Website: home-depot
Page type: customer-info-address
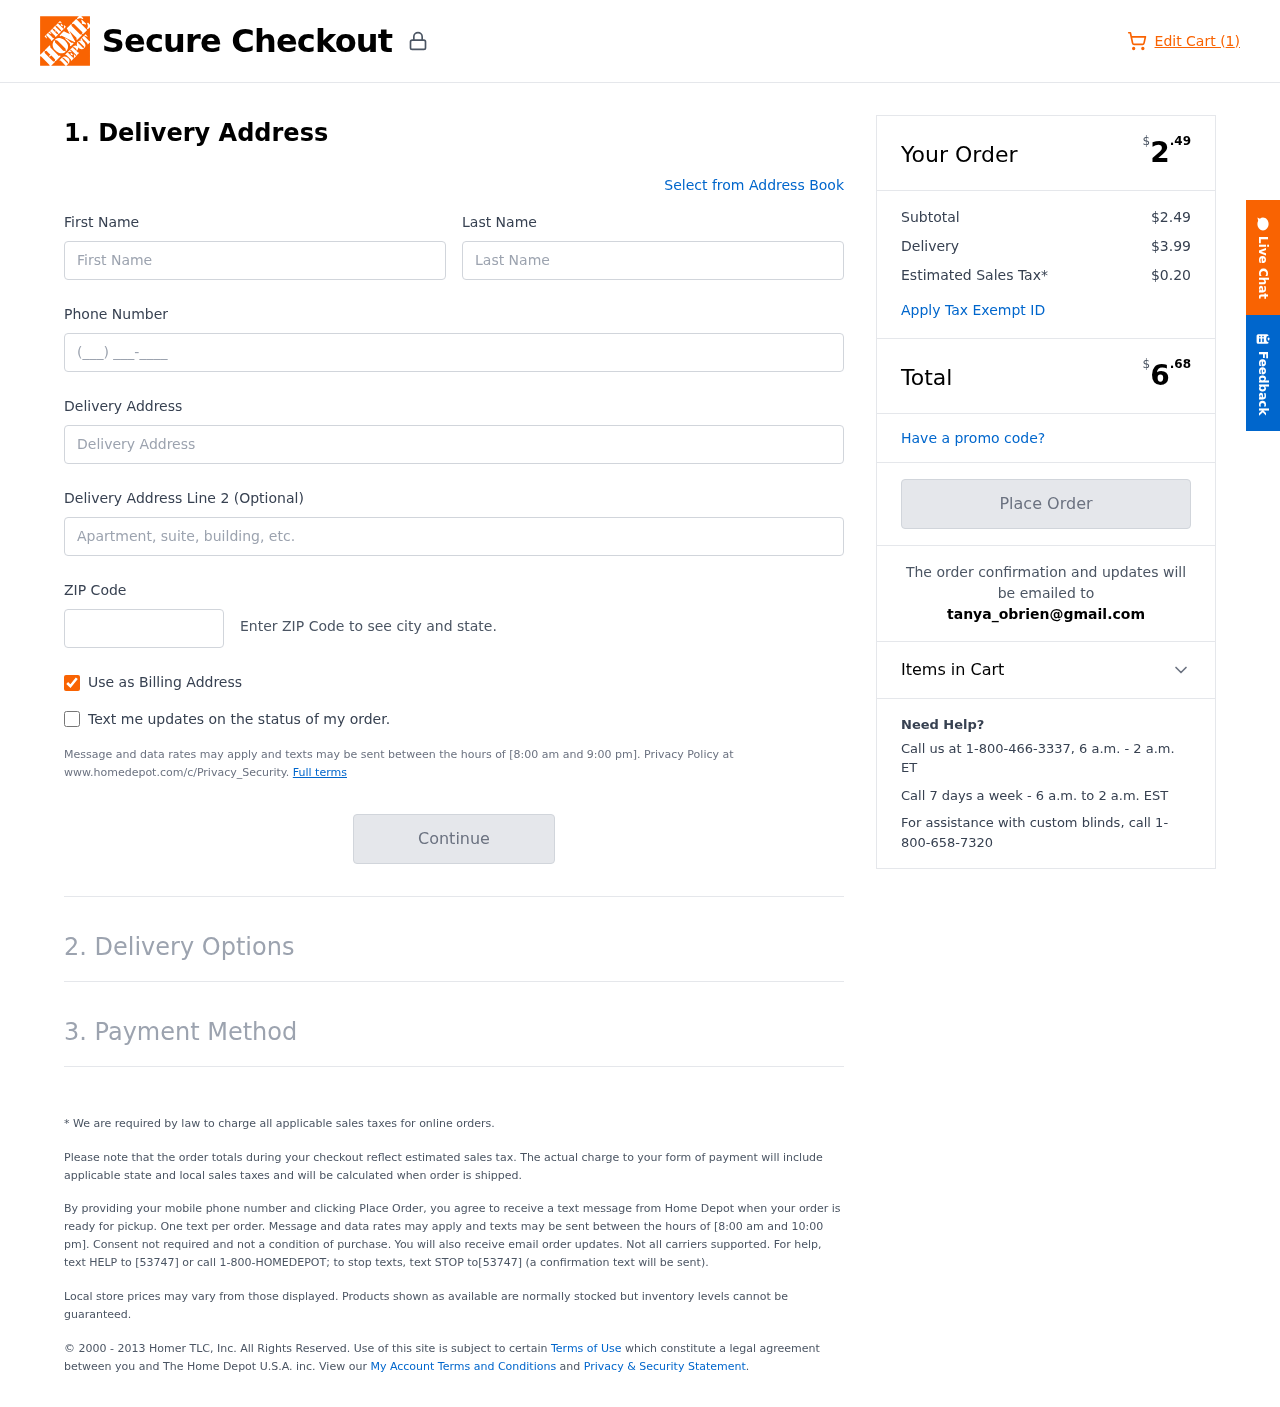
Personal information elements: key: PII_EMAIL
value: tanya_obrien@gmail.com
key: PII_FIRSTNAME
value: Tanya
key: PII_LASTNAME
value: Obrien
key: PII_PHONE
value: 4702035441
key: PII_POSTCODE
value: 20167
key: PII_STREET
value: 4932 Gregory Terrace
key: PII_STREET2
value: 121 Mccoy Branch
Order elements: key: ORDER_NUM_ITEMS
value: Edit Cart (1)
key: ORDER_SUBTOTAL_HEADER
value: $2.49
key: ORDER_SUBTOTAL
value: $2.49
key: ORDER_SHIPPING_COST
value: $3.99
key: ORDER_TAX
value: $0.20
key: ORDER_TOTAL2
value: $6.68